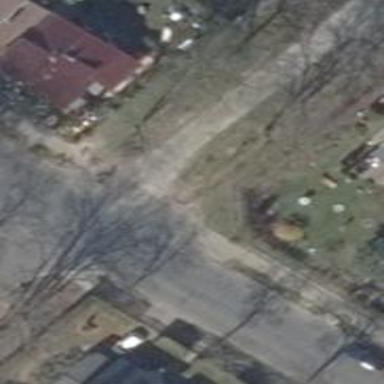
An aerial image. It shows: Unmarked road crossing.